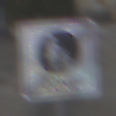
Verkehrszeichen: EndeFussgaengerzone
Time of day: Midday
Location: Outdoor (Urban)
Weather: Overcast
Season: NotSpecified
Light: Natural